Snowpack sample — Loveland Pass, Silver Plume, Colorado, USA (2/11/26, 12:00 PM MST)
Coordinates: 39.663, -105.886
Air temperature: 35 °F
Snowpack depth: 82 cm
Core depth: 30 cm
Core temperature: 23 °F
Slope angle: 13°, slope face: 12°
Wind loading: high
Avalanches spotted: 1
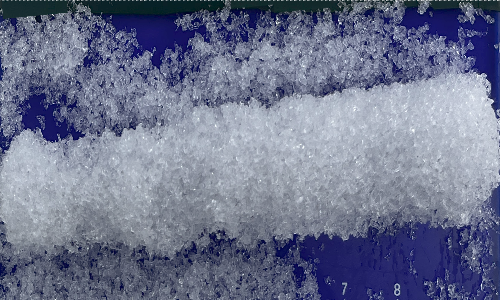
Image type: core
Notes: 1 small avalanche spotted on the north side of the bowl, lots of wind loading